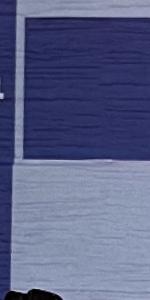
Label: Empty